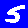
Digit: 5